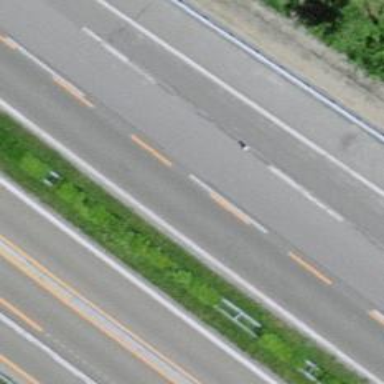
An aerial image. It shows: Motorway.